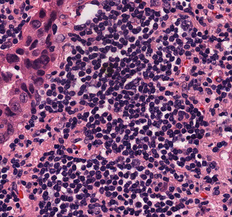
Tumor epithelial tissue: yes
Tumor-associated stroma tissue: yes
Normal tissue: no